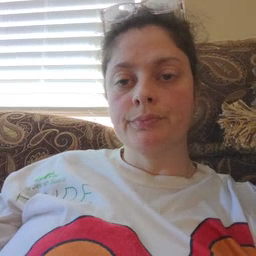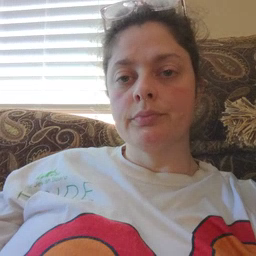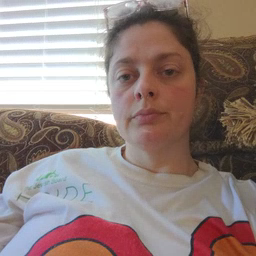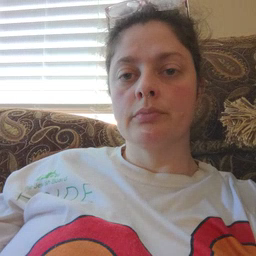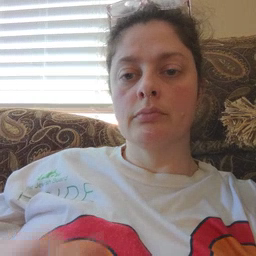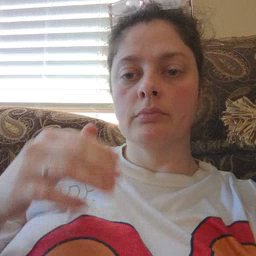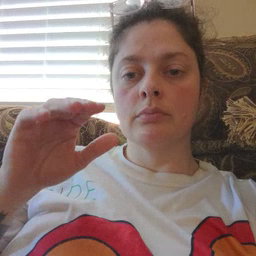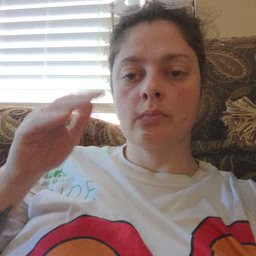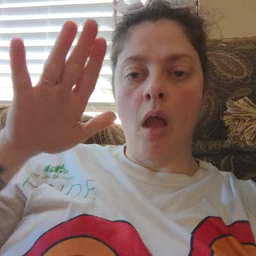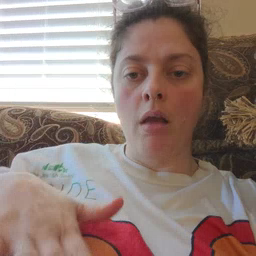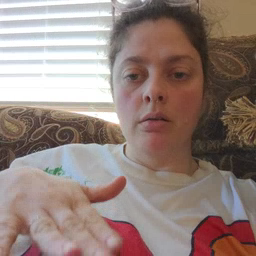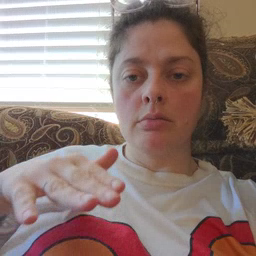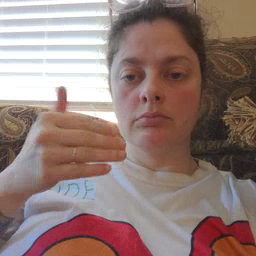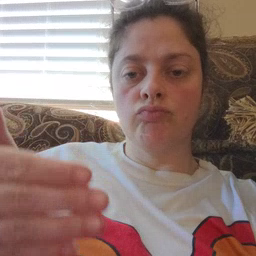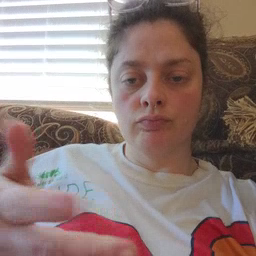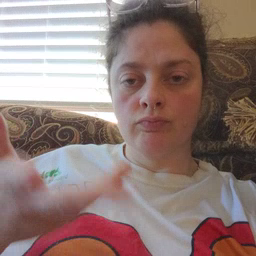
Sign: on